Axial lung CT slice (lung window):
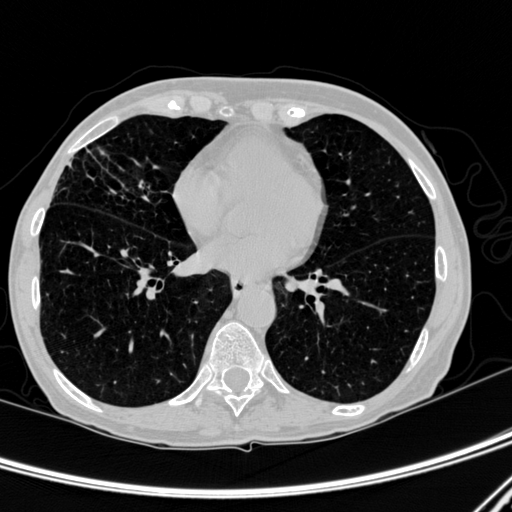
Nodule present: no